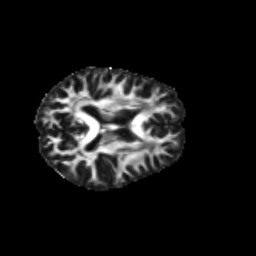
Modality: FA
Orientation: axial
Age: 30
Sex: female
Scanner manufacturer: siemens
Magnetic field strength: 3 T
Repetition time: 1.8 s
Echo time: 0.07 s